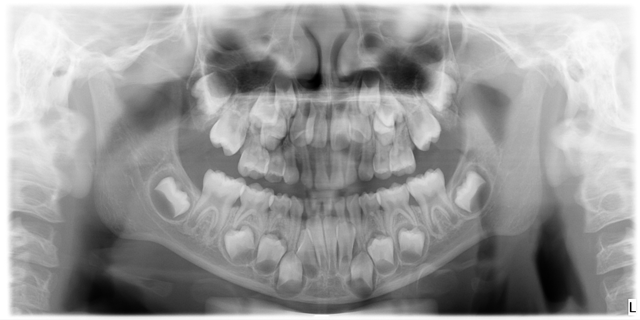
child